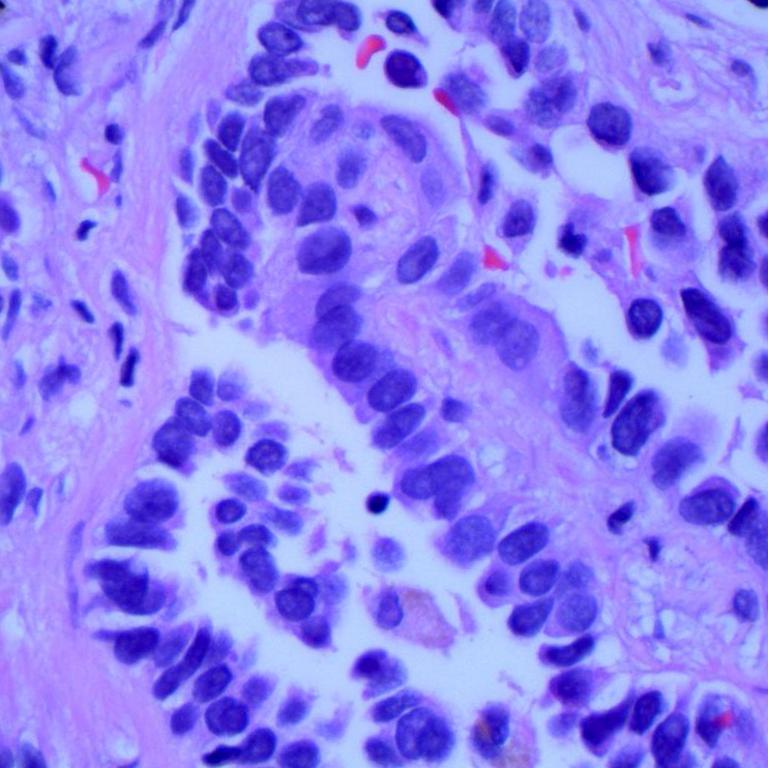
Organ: lung
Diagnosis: adenocarcinomas